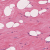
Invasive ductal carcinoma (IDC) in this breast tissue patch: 0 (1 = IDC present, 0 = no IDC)